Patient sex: M
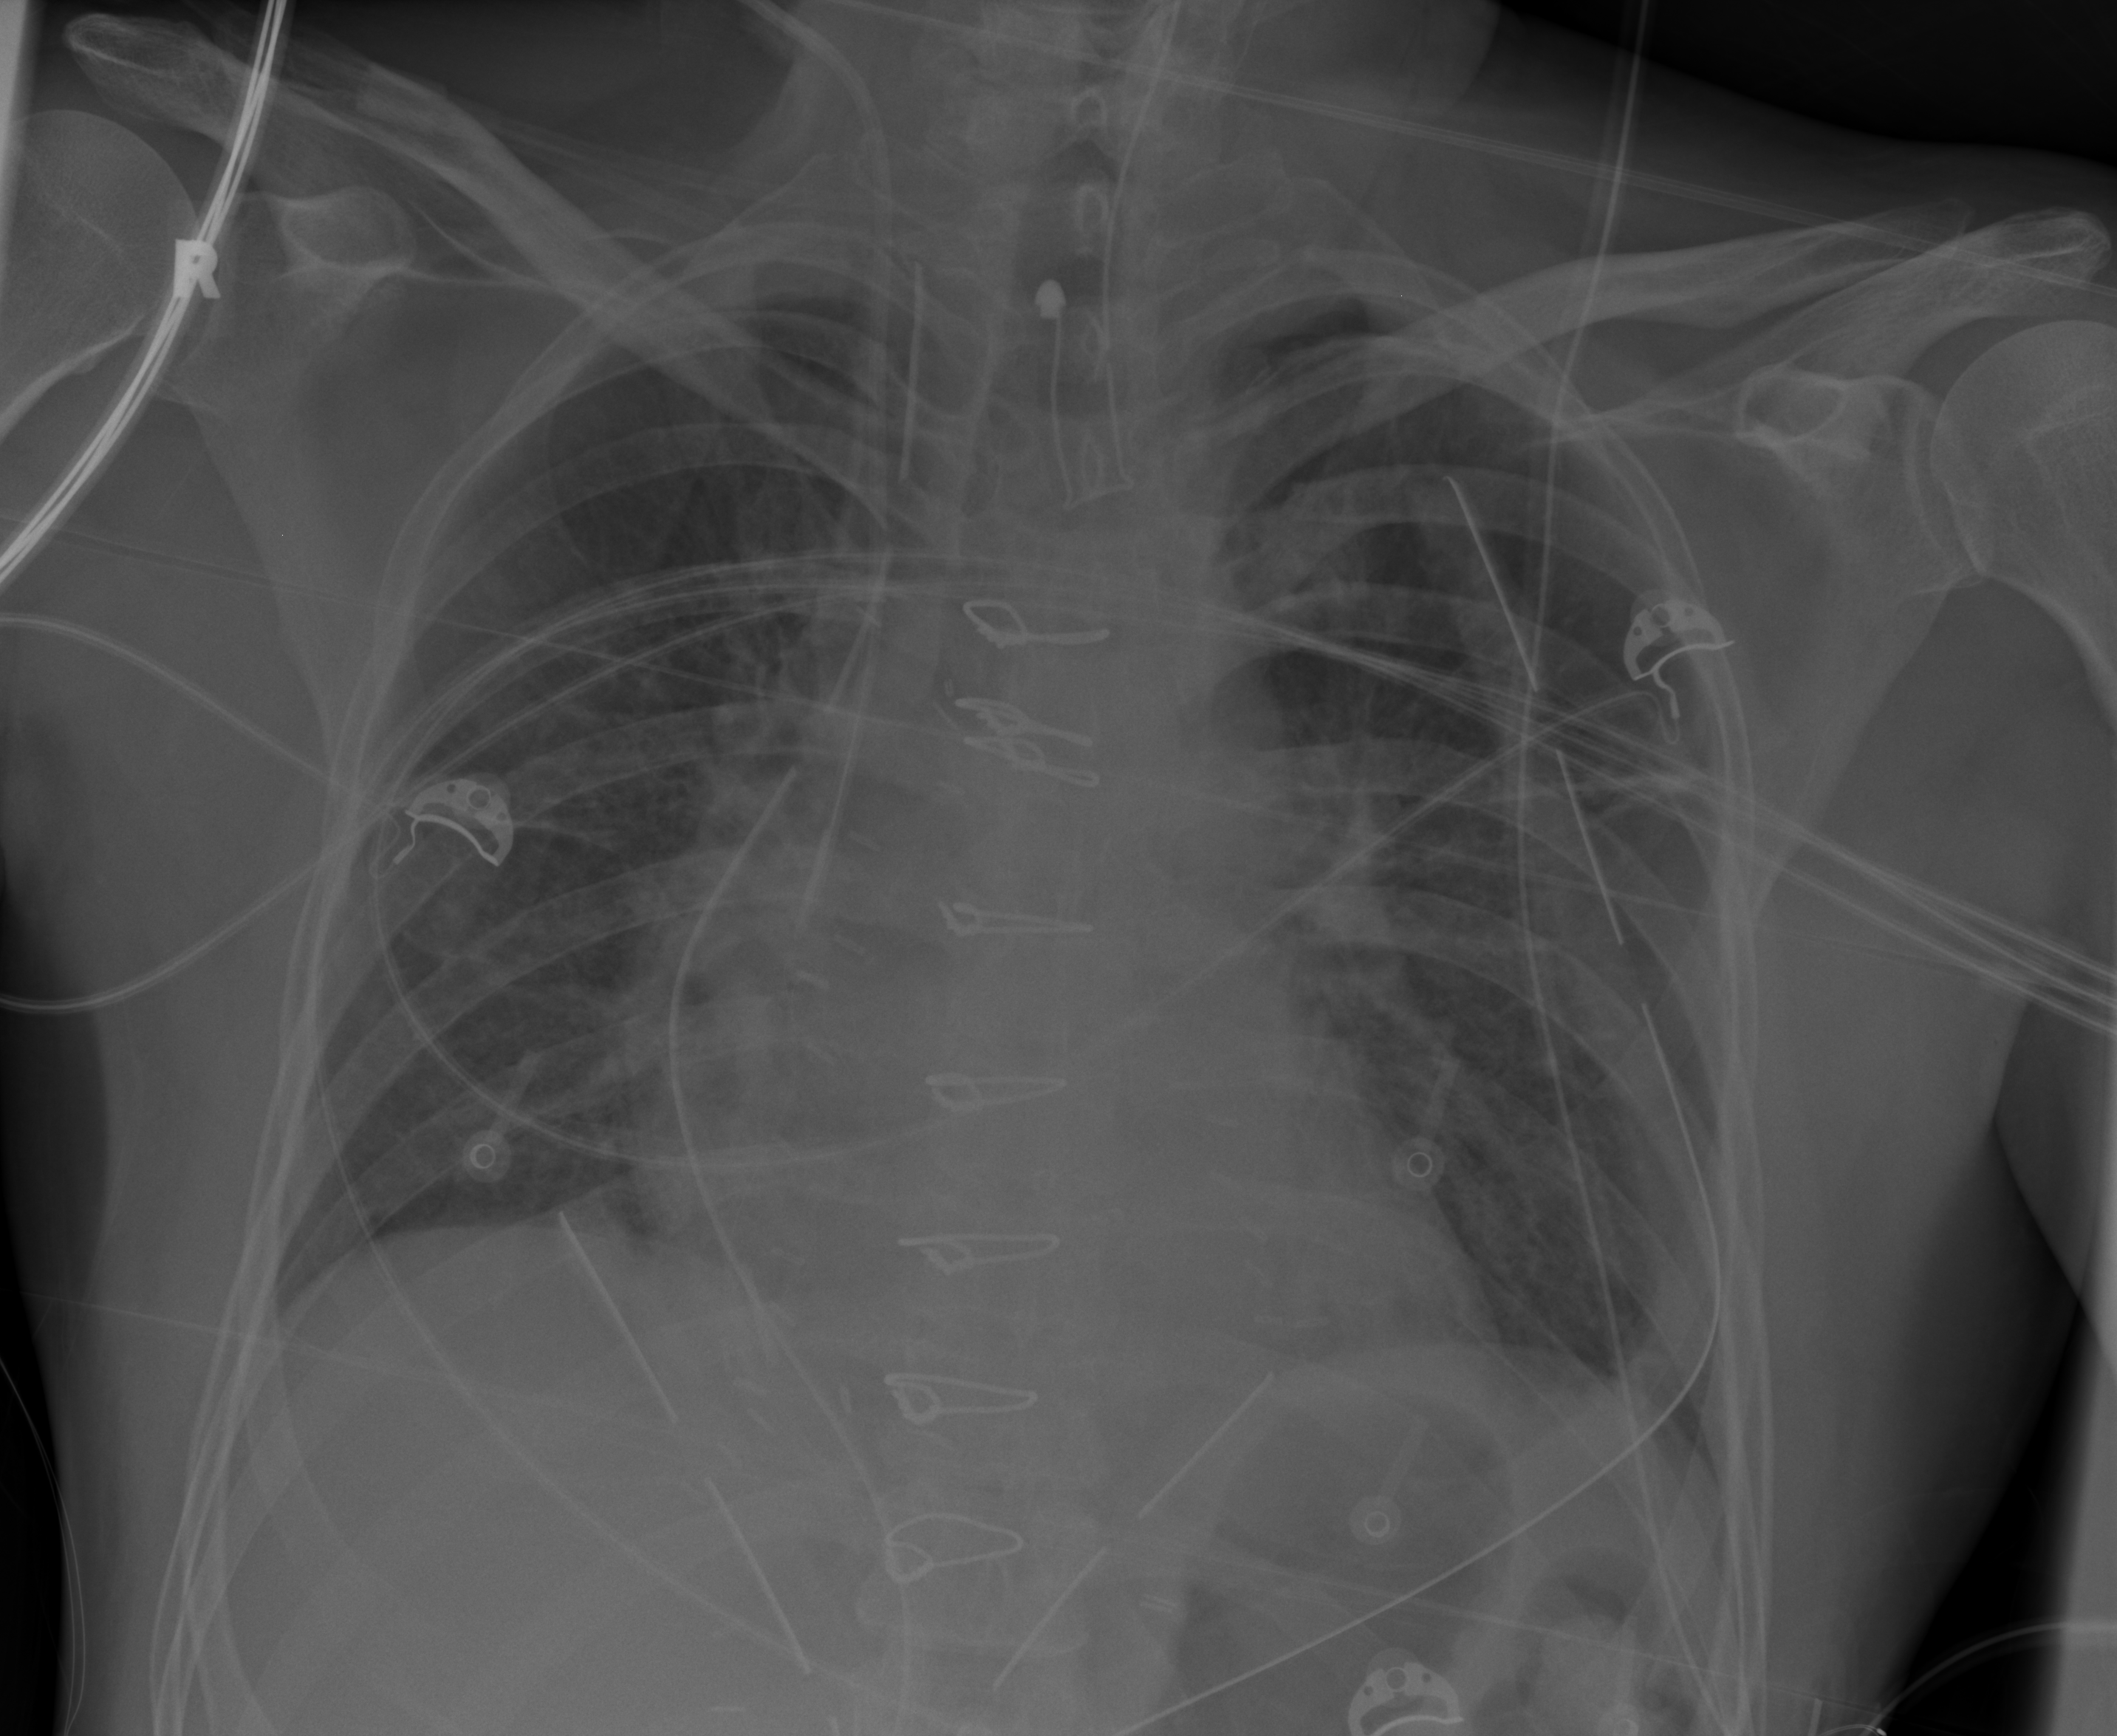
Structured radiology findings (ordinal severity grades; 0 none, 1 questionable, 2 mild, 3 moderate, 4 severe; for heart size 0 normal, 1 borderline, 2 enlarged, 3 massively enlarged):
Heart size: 0
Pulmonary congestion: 2
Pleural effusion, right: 0
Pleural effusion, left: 0
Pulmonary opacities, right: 0
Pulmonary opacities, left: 0
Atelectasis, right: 2
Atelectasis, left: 2